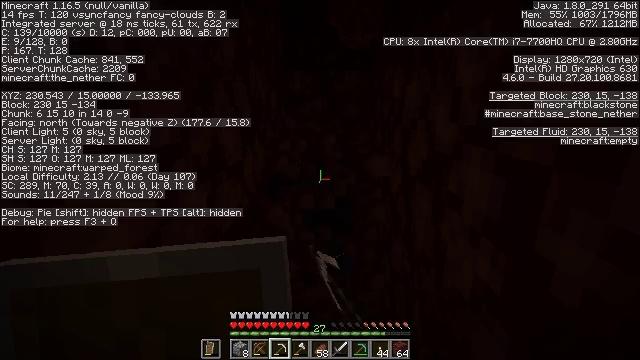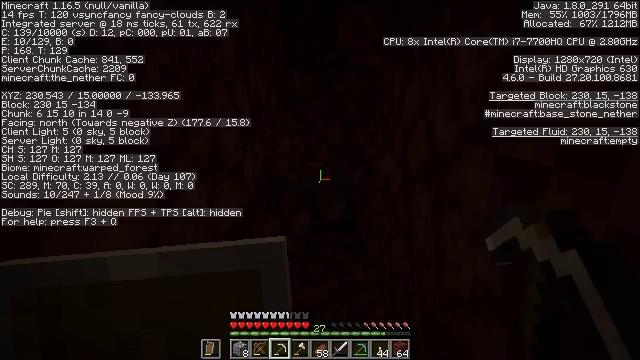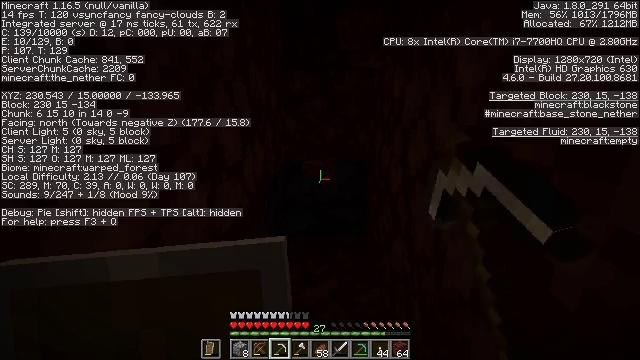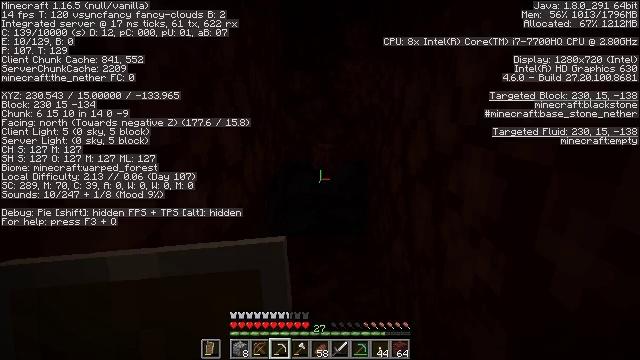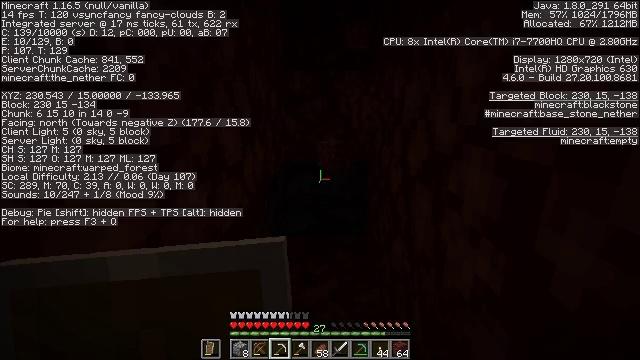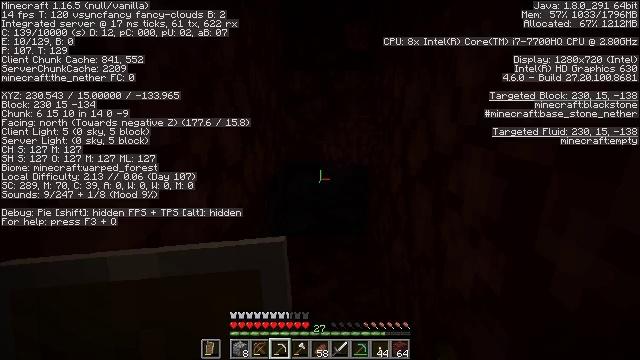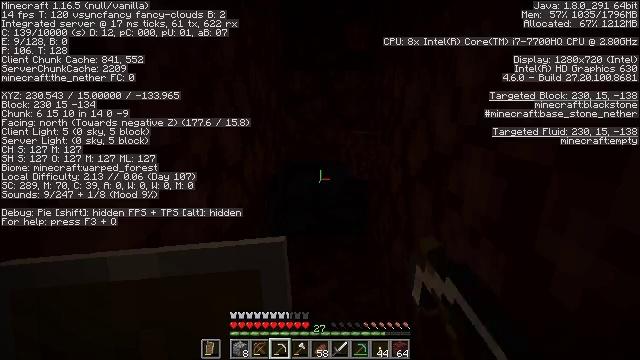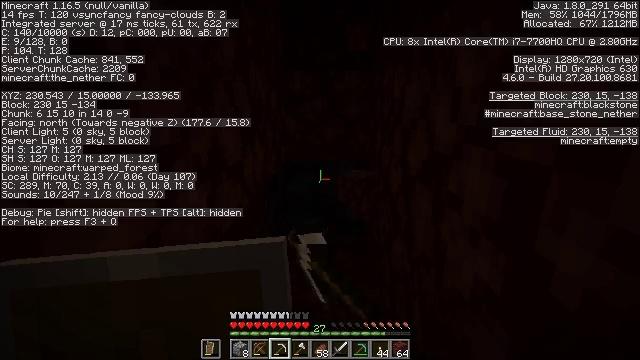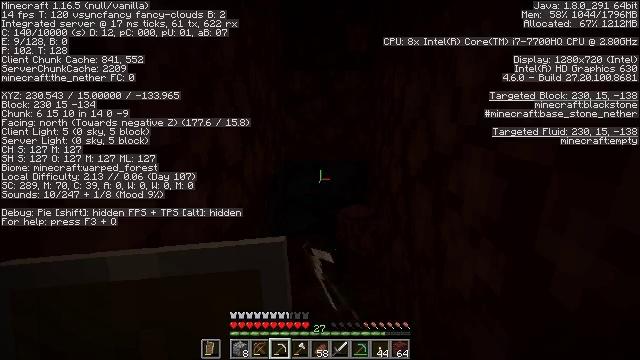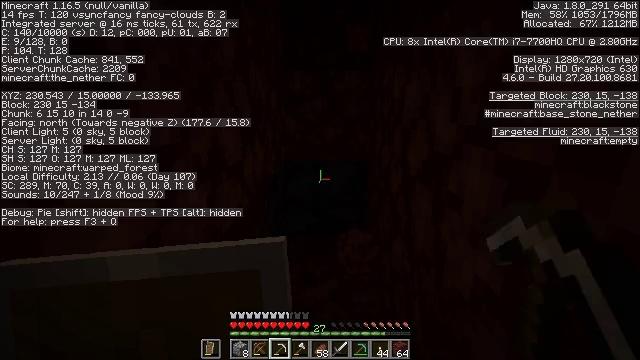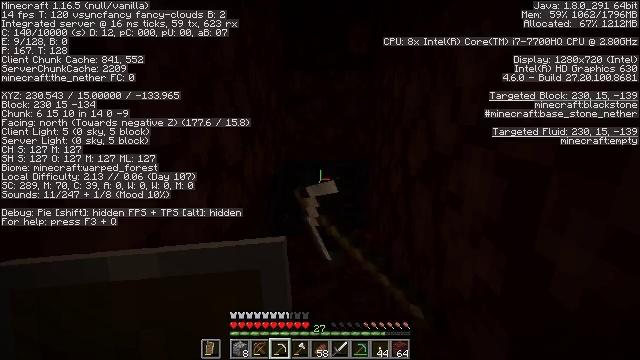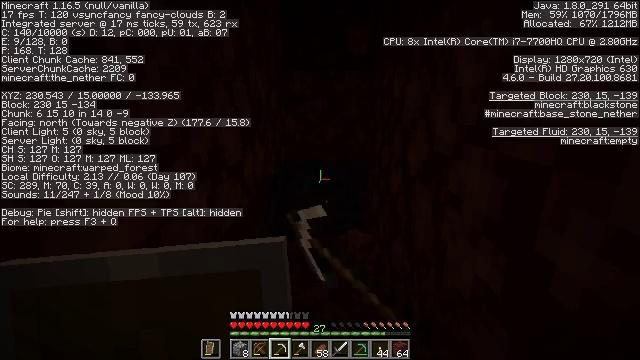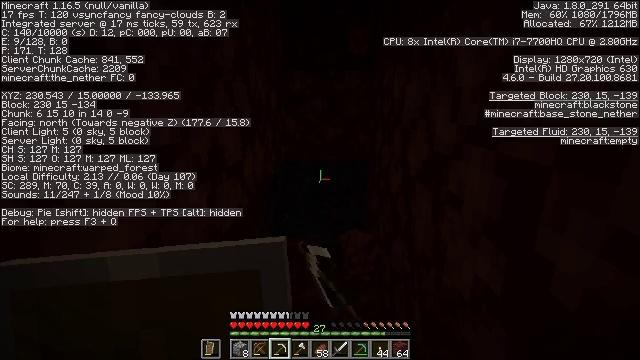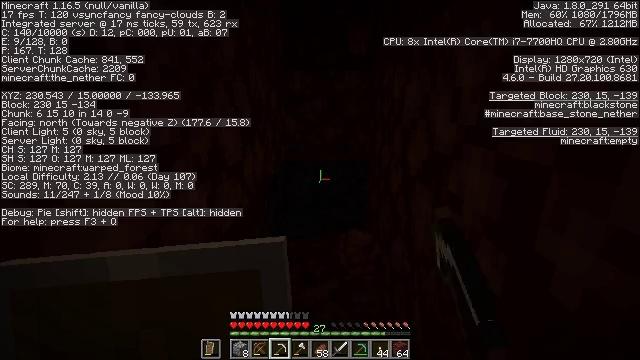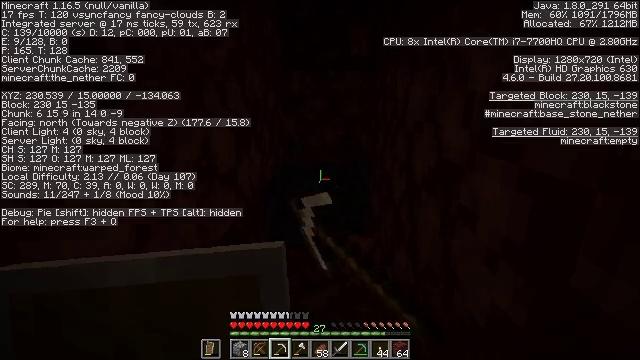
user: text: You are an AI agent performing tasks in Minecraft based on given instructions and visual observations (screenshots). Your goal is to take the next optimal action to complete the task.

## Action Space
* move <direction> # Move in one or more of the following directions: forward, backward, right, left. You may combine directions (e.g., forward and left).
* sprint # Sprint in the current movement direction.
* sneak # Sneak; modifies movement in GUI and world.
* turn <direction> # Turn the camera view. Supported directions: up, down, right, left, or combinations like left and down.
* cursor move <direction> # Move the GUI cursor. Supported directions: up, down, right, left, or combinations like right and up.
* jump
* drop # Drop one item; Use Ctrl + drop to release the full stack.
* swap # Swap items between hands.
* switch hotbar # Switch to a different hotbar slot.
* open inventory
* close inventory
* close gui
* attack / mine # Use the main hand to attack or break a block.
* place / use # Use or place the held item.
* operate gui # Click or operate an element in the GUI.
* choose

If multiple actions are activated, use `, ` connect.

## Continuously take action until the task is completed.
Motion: motion action
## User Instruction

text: Gather blackstone for crafting.
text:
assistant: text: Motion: attack / mine
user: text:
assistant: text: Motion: attack / mine
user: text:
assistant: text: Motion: attack / mine
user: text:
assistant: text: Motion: attack / mine
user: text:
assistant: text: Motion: attack / mine
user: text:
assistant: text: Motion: attack / mine
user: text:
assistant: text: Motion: attack / mine
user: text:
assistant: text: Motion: attack / mine
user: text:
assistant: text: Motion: attack / mine
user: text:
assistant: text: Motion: attack / mine
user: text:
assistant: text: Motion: attack / mine
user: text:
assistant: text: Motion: attack / mine
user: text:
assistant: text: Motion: attack / mine
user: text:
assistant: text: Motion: move forward, attack / mine
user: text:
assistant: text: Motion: attack / mine